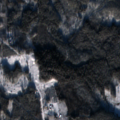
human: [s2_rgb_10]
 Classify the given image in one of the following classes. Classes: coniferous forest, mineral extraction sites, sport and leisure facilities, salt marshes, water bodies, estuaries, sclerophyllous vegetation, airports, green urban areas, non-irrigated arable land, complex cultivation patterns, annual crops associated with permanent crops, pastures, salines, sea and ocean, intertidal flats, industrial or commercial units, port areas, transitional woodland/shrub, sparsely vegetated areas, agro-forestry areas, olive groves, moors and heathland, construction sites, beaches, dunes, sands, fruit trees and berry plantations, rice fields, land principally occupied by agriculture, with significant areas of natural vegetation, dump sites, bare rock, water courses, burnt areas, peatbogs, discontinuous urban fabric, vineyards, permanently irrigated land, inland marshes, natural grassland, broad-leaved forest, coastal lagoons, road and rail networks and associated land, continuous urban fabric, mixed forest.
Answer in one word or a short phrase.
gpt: land principally occupied by agriculture, with significant areas of natural vegetation, coniferous forest, mixed forest, transitional woodland/shrub